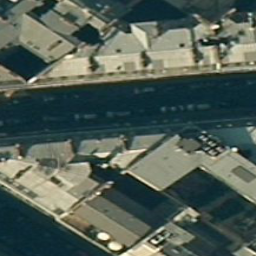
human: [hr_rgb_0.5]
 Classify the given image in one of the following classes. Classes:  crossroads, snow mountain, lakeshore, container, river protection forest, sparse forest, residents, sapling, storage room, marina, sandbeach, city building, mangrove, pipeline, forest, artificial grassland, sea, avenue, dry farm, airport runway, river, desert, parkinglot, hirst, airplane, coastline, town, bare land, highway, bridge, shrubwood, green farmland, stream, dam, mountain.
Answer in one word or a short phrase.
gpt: city building